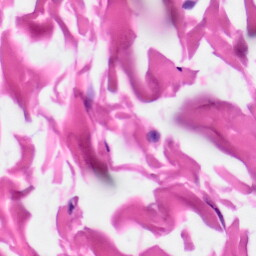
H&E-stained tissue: Skin